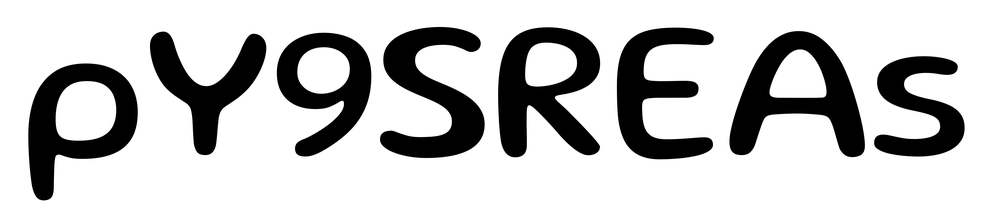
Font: Gluten_Regular